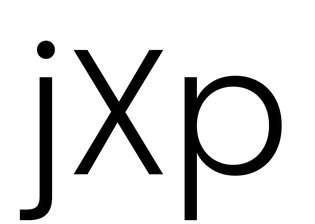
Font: Poppins-Light